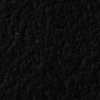
Label: not_dusty